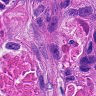
Metastatic tissue present: yes